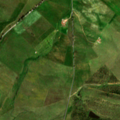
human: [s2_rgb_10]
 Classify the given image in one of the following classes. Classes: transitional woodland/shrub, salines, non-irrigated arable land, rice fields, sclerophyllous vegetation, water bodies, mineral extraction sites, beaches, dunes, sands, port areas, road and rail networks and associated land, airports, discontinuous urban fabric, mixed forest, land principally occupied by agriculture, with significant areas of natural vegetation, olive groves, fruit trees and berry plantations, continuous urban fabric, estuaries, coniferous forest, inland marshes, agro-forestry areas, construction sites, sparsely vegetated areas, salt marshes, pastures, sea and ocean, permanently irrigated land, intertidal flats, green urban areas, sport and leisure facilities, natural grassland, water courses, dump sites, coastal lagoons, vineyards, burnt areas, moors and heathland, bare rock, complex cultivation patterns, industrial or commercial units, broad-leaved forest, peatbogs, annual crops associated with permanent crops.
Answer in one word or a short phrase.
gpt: non-irrigated arable land, transitional woodland/shrub